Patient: sex F, age 57
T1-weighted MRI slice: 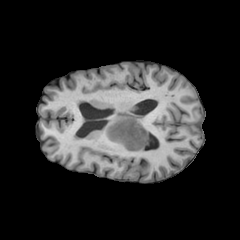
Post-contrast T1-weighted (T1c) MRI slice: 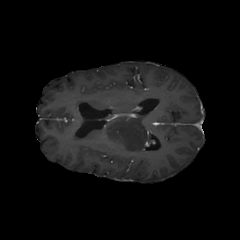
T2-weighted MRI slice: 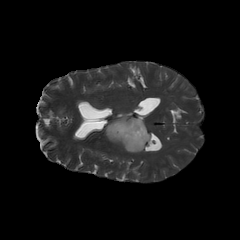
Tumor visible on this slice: yes
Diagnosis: Astrocytoma, IDH-wildtype
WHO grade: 3